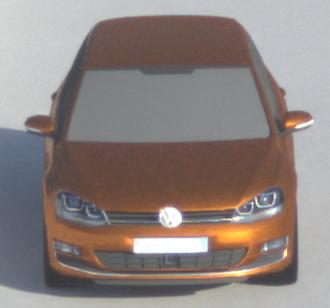
Make: VW
Model: Golf 1.2 TSI BMT
Detailed model: Golf (VII)
Model produced from: 2012/11
Model produced until: 2014/05
Doors: 3
Color: orange
Road condition: dry road
Daytime: sunrise or sunset
Contrast: medium contrast